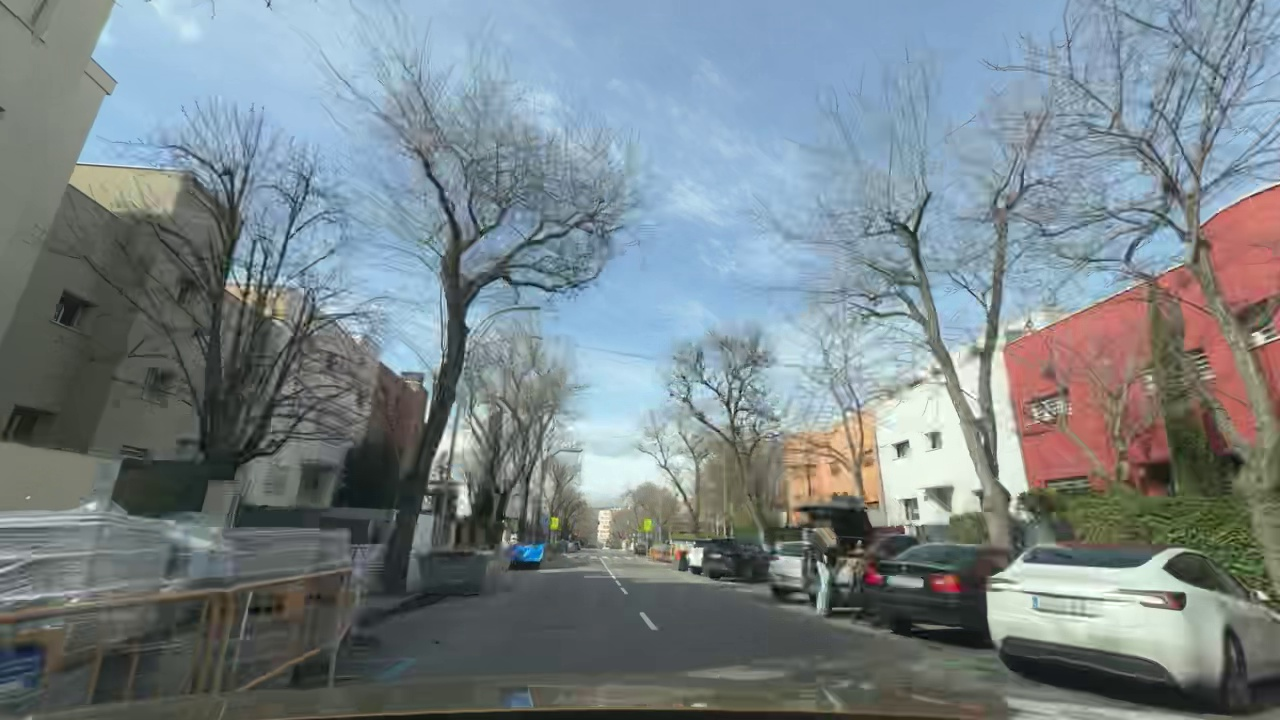
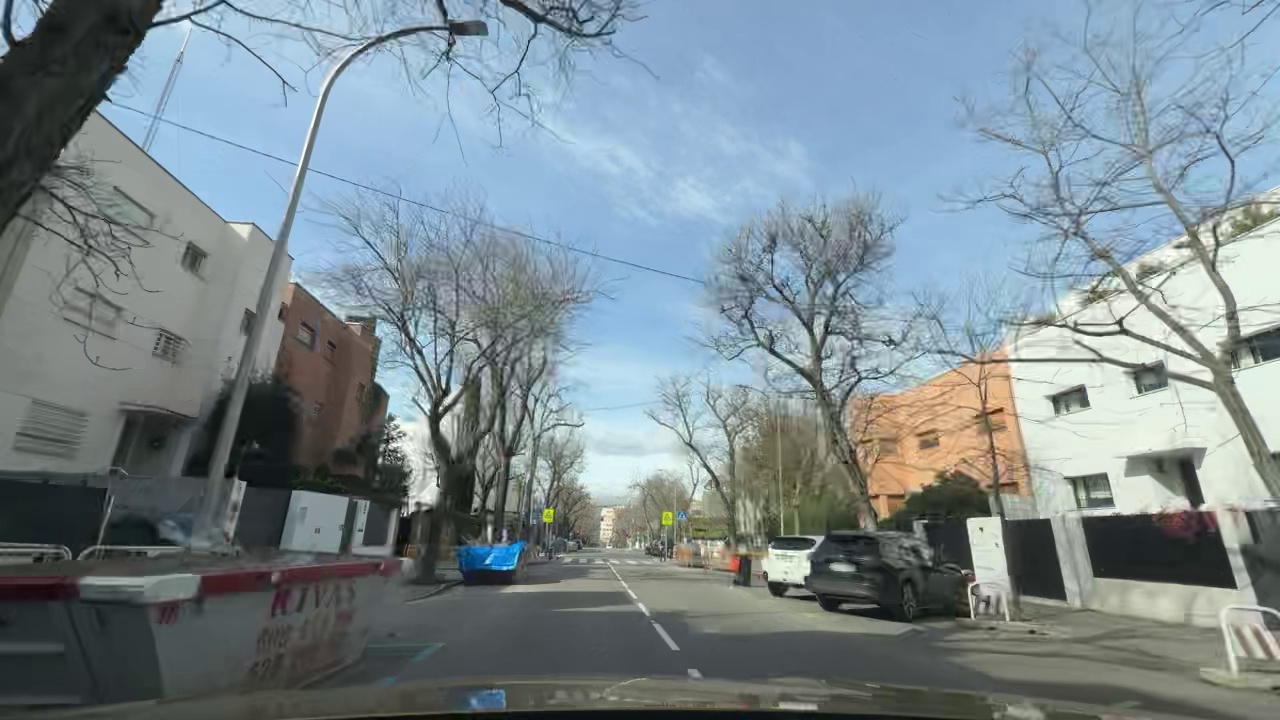
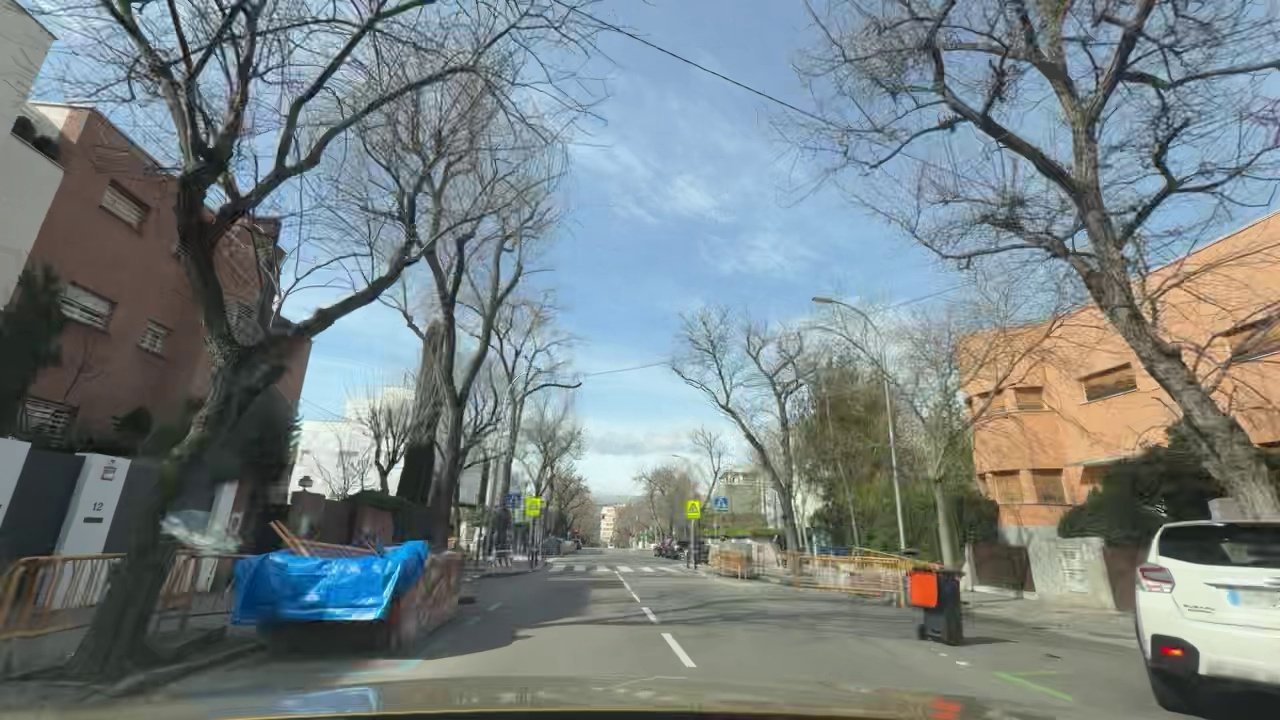
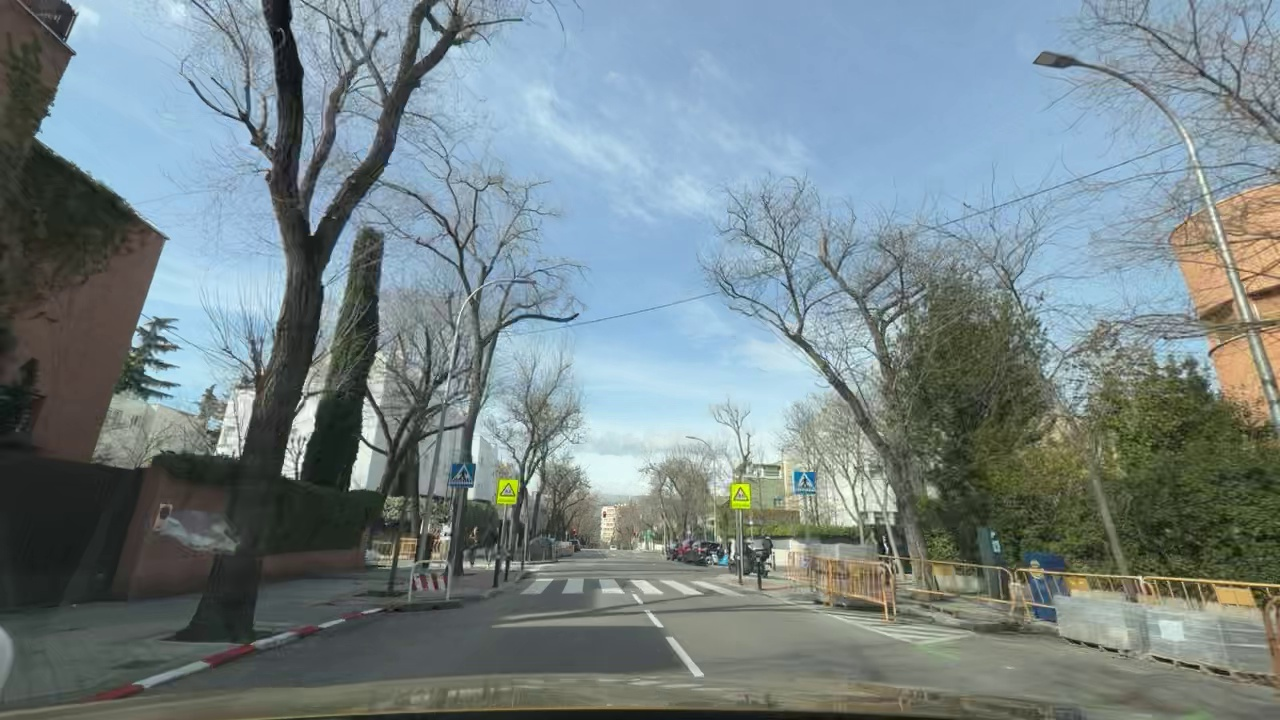
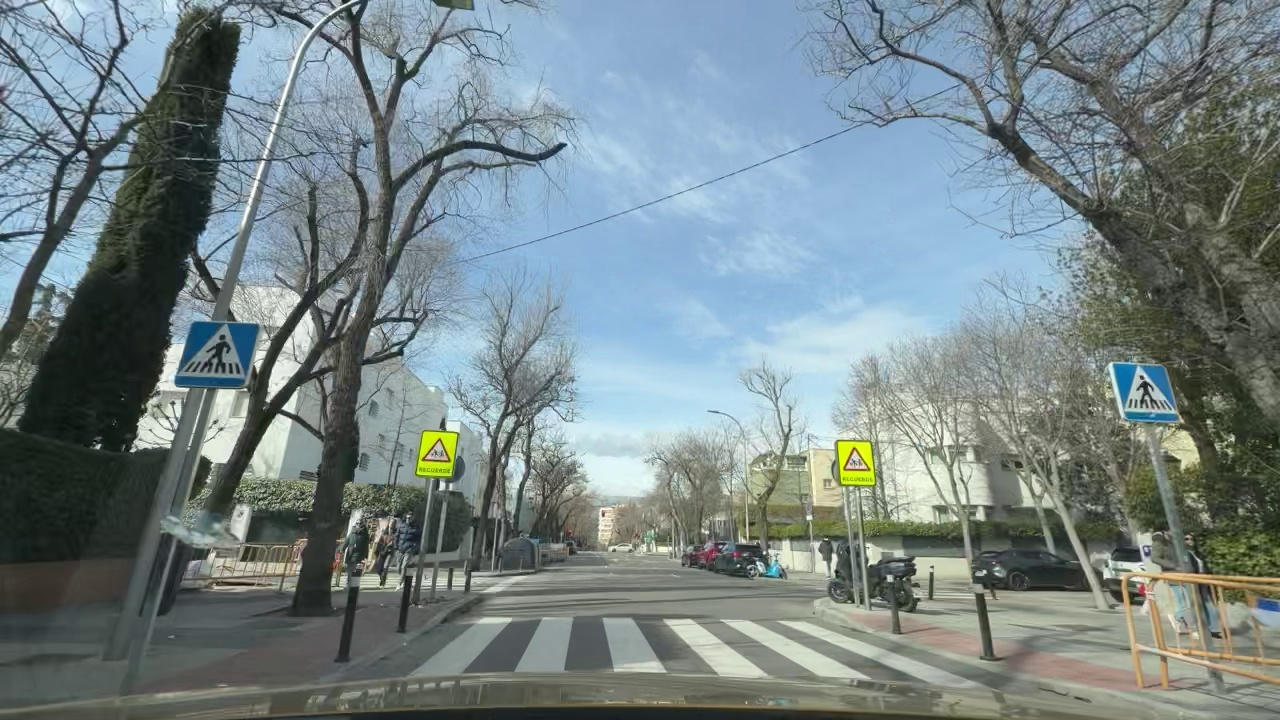
Situation: Pedestrian
Question: Is the ego vehicle traveling on a narrow street with sidewalks or bike lanes directly adjacent to the roadway?
Answer: No
Reasoning: Road with 2 lanes

Situation: Pedestrian
Question: Are pedestrians or cyclists moving alongside the ego vehicle on the right side?
Answer: Yes
Reasoning: Pedestrian on the right side taking items out of the car trunk.

Situation: Pedestrian
Question: Could a pedestrian's current path intersect with the trajectory of the ego vehicle?
Answer: No
Reasoning: Pedestrian on the right side.

Situation: Pedestrian
Question: Are pedestrians or cyclists moving alongside the ego vehicle on the left side?
Answer: No
Reasoning: No vulnerable on the left side.